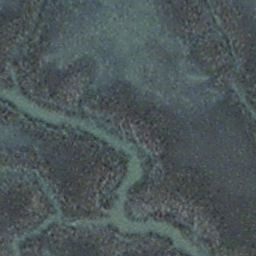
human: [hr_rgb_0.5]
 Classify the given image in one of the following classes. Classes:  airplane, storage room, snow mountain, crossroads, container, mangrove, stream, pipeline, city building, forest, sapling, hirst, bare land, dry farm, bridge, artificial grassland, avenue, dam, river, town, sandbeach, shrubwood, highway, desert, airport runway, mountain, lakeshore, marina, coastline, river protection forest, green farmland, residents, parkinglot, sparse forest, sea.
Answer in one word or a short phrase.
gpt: stream